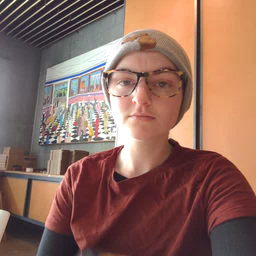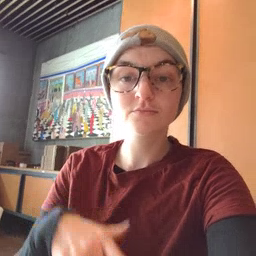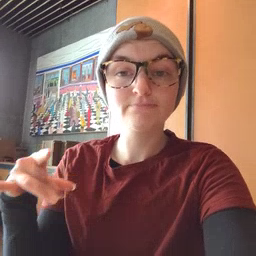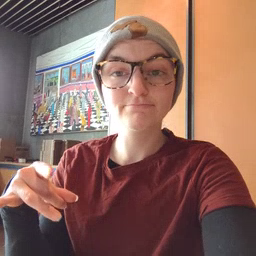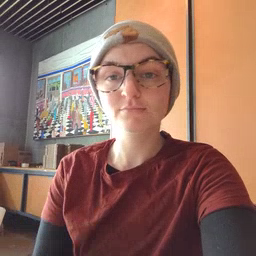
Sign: underwear